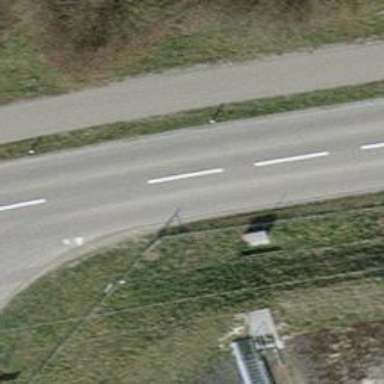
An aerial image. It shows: Street cabinet of man-made origin.